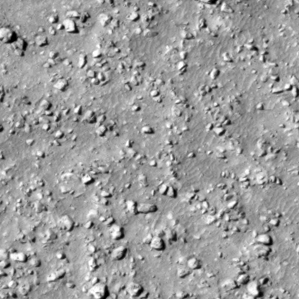
Label: non_frost